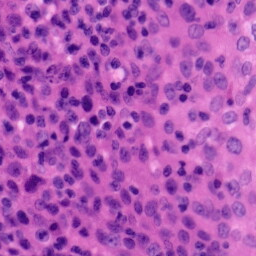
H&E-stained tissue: Tonsil